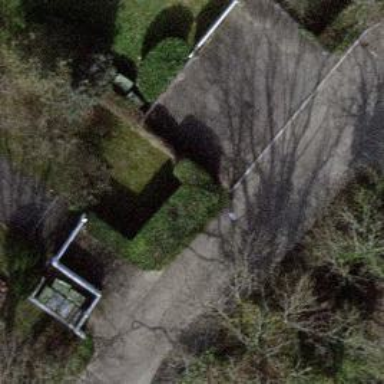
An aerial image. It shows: Hedge barrier.